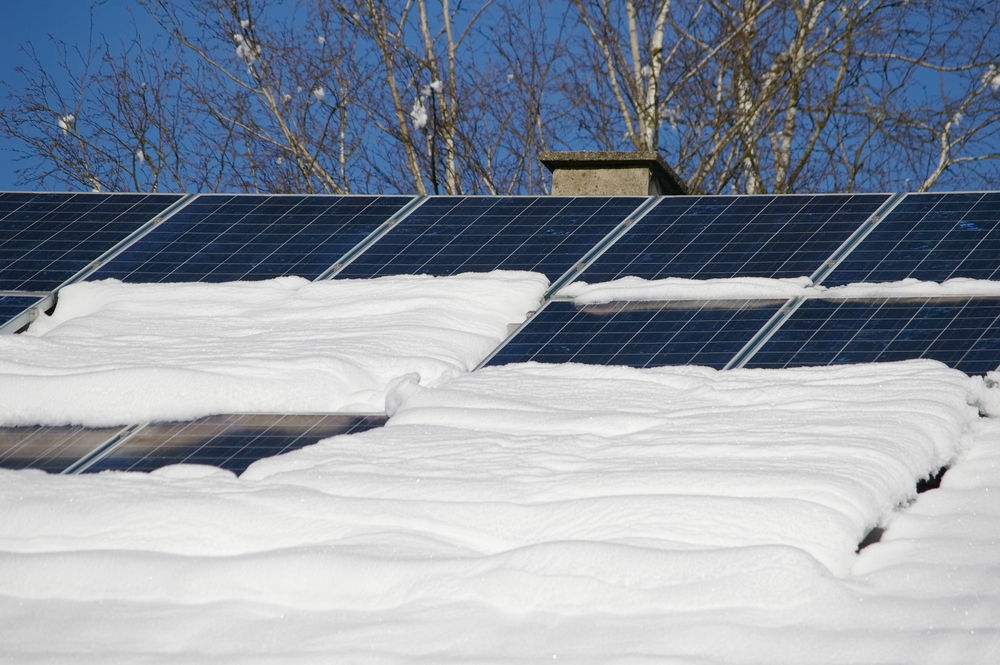
Label: Snow-Covered